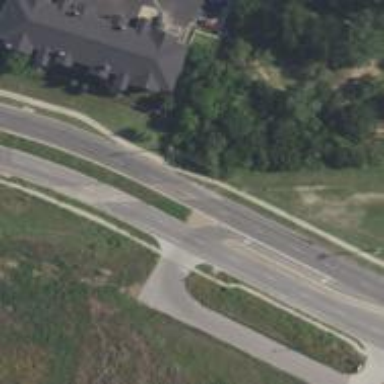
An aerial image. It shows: Secondary link road.